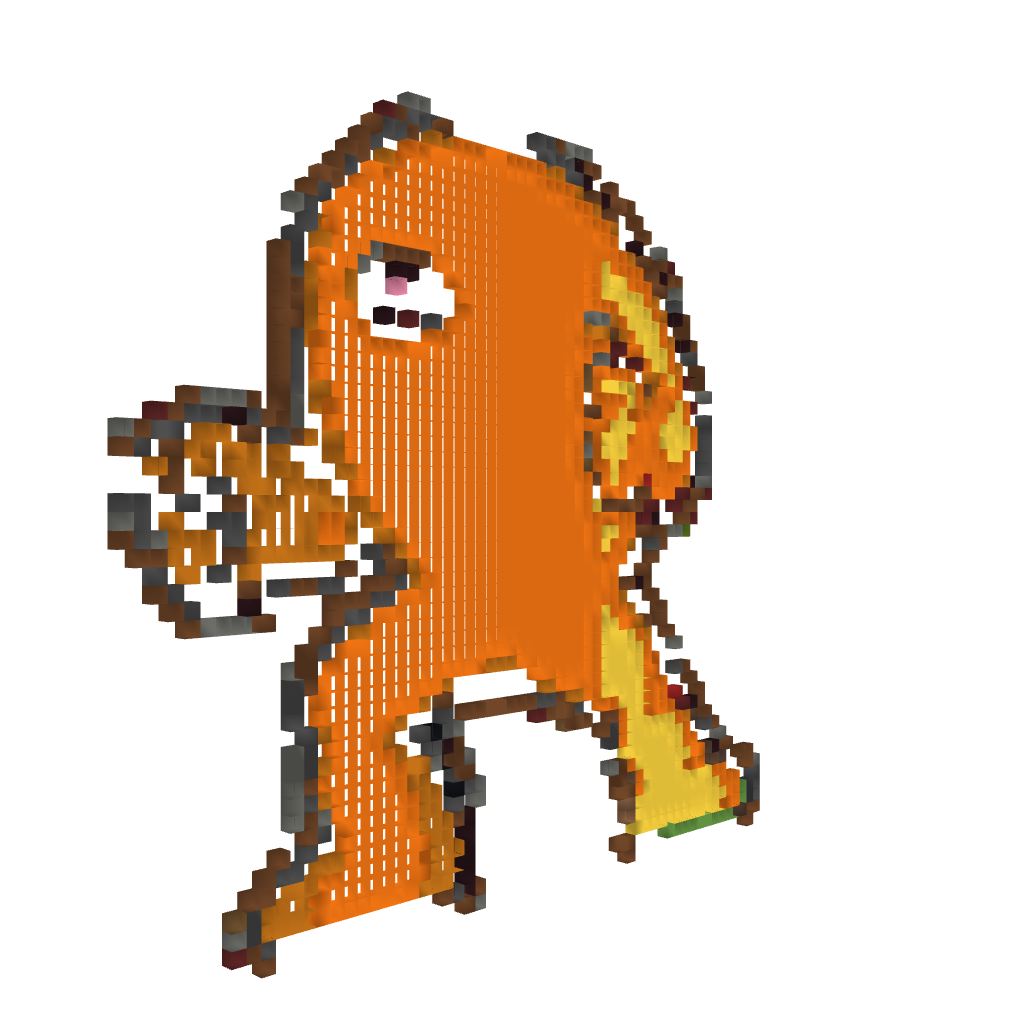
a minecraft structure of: Yellow Devil (ErnieCIII)